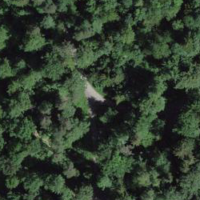
EUNIS habitat code: 53
Species observed at this site:
Fagus sylvatica
Pinus strobus